Question: A moment ago I found out that the Google logo image of the results page contains a lot of icons (you can see this simply by dragging or inspecting the logo).
I don't think this is a bug so, what's its purpose?
Is it an optimization technique? If so, how it works?

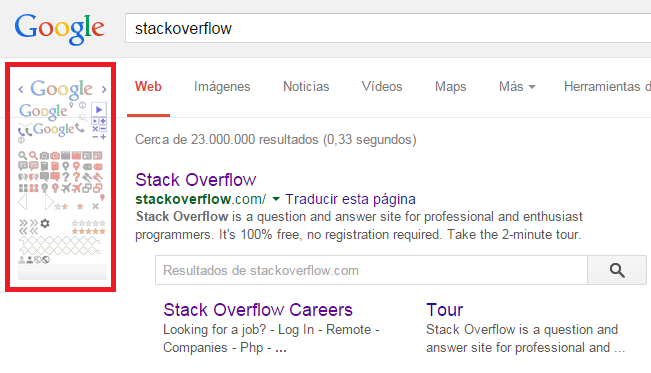
Answer: It's called a CSS sprite. It is a performance technique as requesting many small images is costly as it requires a lot of HTTP requests. This only requires one.
<URL> is a short guide on how to make and use them.
> In short: CSS Sprites are a means of combining multiple images into a
single image file for use on a website, to help with performance.